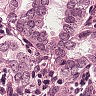
Metastatic tissue present: yes